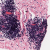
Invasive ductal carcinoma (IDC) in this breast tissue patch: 0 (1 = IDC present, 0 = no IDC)